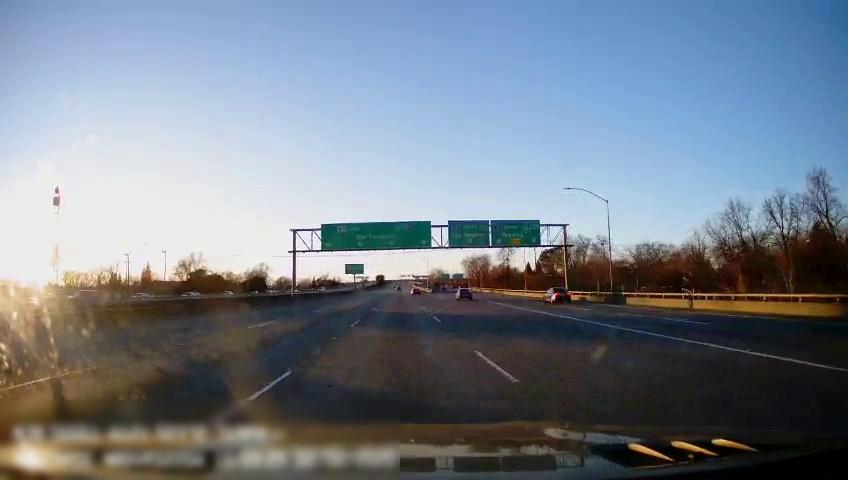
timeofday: Day
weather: Sunny
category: Drivable Space
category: Vehicles | Car
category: Vehicles | Car
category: Vehicles | Car
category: Vehicles | Car
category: Vehicles | Car
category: Lanes | Current Lane
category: Lanes | Current Lane
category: Lanes | Alternate Lane
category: Lanes | Alternate Lane
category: Lanes | Alternate Lane
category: Lanes | Alternate Lane
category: Traffic | Signs
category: Traffic | Signs
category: Traffic | Signs
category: Traffic | Signs
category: Traffic | Signs